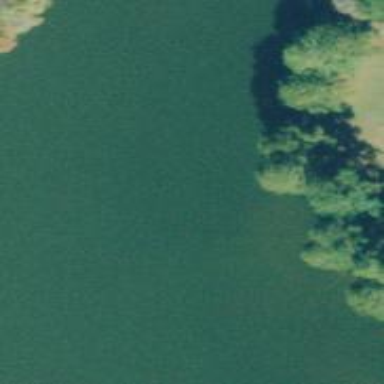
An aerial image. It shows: Reservoir.